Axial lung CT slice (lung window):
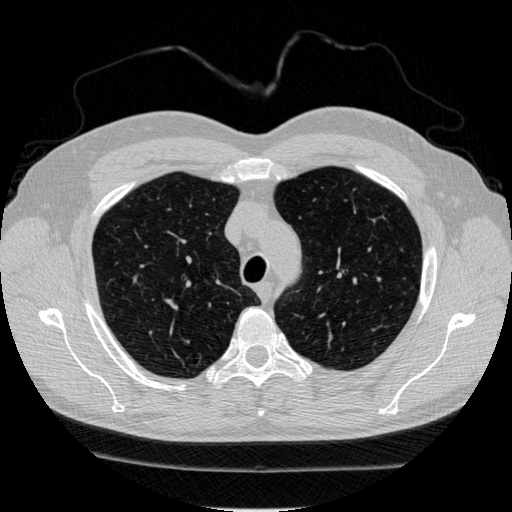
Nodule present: no